Question: I have a regression of 'Observed' and estimated ('Est') values as seen in the 'head' below.
'''
data <- structure(list(IndID = structure(c(1L, 2L, 3L, 5L, 6L, 7L, 8L,
9L, 10L, 11L, 12L, 13L, 14L, 15L, 16L, 17L, 18L, 19L, 20L, 21L,
22L, 23L), .Label = c("CAL_F01", "CAL_F17", "CAL_F19", "CAL_F23",
"CAL_F43", "CAL_M33", "CAL_M36", "COL_P01", "COL_P03", "COL_P05",
"COL_P06", "COL_P07", "COL_P08", "COL_P09", "COL_P10", "COL_P12",
"COL_P13", "PAT_F03", "PAT_F04", "PAT_F05", "PAT_M02", "PAT_M03",
"PAT_M04"), class = "factor"), StudyArea = structure(c(1L, 1L,
1L, 1L, 1L, 1L, 2L, 2L, 2L, 2L, 2L, 2L, 2L, 2L, 2L, 2L, 3L, 3L,
3L, 3L, 3L, 3L), .Label = c("Cali", "Colo", "Pata"), class = "factor"),
Observed = c(22L, 50L, 8L, 54L, 30L, 11L, 90L, 53L, 9L, 42L,
72L, 40L, 60L, 58L, 20L, 37L, 50L, 67L, 20L, 19L, 58L, 5L
), variable = structure(c(1L, 1L, 1L, 1L, 1L, 1L, 1L, 1L,
1L, 1L, 1L, 1L, 1L, 1L, 1L, 1L, 1L, 1L, 1L, 1L, 1L, 1L), .Label = "PredKills", class = "factor"),
Est = c(28, 52, 6, 35, 31, 13, 80, 62, 4, 43, 66, 43, 55,
42, 20, 47, 36, 84, 20, 17, 36, 6), SE = c(3.50031581162016,
4.8742514125436, 1.20589766104628, 4.79430832229519, 3.87541734990744,
2.36031827307993, 6.35148447967163, 5.52456747941261, 1.60267125934065,
4.53967516735091, 6.61559705260502, 5.35175112687543, 5.89582419295991,
5.18042529534246, 3.43767468948519, 4.69809433696684, 3.80733165582324,
5.85520173339347, 3.<PHONE>, 2.64621136787301, 4.64130814363024,
1.41537000011436)), .Names = c("IndID", "StudyArea", "Observed",
"variable", "Est", "SE"), row.names = c(1L, 2L, 3L, 5L, 6L, 7L,
8L, 9L, 10L, 11L, 12L, 13L, 14L, 15L, 16L, 17L, 18L, 19L, 20L,
21L, 22L, 23L), class = "data.frame")
> head(data)
IndID StudyArea Observed variable Est SE
1 CAL_F01 Cali 22 PredKills 28 3.500316
2 CAL_F17 Cali 50 PredKills 52 4.874251
3 CAL_F19 Cali 8 PredKills 6 1.205898
5 CAL_F43 Cali 54 PredKills 35 4.794308
6 CAL_M33 Cali 30 PredKills 31 3.875417
7 CAL_M36 Cali 11 PredKills 13 2.360318
'''
This code makes the plot below.
'''
p2 <- ggplot(data, aes(x=Observed, y=Est, color=StudyArea))
p2+ geom_point(shape="*", size = 12) +
geom_abline(intercept =0, slope = 1, size = 1)+
geom_errorbar(aes(x= Observed, ymin=Est-SE, ymax=Est+SE, color=StudyArea),width = 0.5,cex=1, lty=2)+
scale_color_manual(values=c("red","blue","darkgreen"))+
ylim(2,92)+ xlim(2,92)
'''

the solid line represents a one to one fit. i.e. if the 'Obs' = 'Est' then points will fall on the line. The residual from the line is obviously the error.
Question: How do I add a shaded region to the 45 degree line that represents 10% error. I think I need to use 'geom_ribbon' as suggested <URL> but have not been able to produce the correct result.
the shaded region should not vary as a function of either the x or y axis , but should be constant over the 45 degree line.
I want to keep the x-axis values the same and by changing the y-axis values shade a region where y is 0.9 greater than the 'Est' and 0.9 lower than 'Est'.
Here is the code I have been working with to add an additional line that is 0.9 lower than 'Est'.
'''
p2+ geom_point(shape="*", size = 12) +
geom_errorbar(aes(x= ObsKills, ymin=value-SE, ymax=value+SE, color=StudyArea),width = 0.5,cex=1, lty=2)+
coord_cartesian(ylim=c(2,92), xlim=c(2,92))+
scale_color_manual(values=c("red","blue","darkgreen"))+
geom_abline(intercept =0, slope = 1, size = 1, col="red")+
geom_abline(data=data.frame(x=seq(1,92,1),y=seq(1,92,1)), aes(x=x, y=y*0.9),lty=2, cex=1)
'''
With the last line of code (taking hints from @BrodieG) I create a new 'data.frame' with a 'seq' of values that mirror the 'Observed' and 'Est' data. In the 'aes' function I mult 'y' by 0.9. In my mind this line should be 0.9 lower than 'Est' rather than on top.
My hope was to add a lower and upper line and then shade between them, although there is likely a better way to do this.
Hope this is a bit more clear...
Thanks in advance!
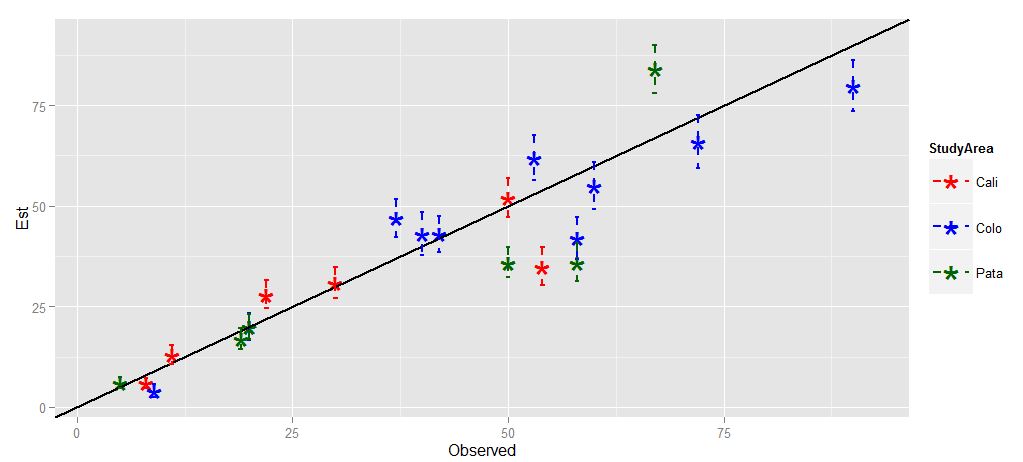
Answer: Here is an implementation, though I'm not sure I'm doing exactly what you want:
'''
p2 <- ggplot(data, aes(x=Observed, y=Est, color=StudyArea))
p2+
geom_ribbon(data=data.frame(x=c(0,100)), aes(x=x, ymin=x * .9, ymax=x * 1.1), fill="gray", inherit.aes=F, alpha=0.5) +
geom_abline(intercept =0, slope = 1, size = 1)+
geom_point(shape="*", size = 12) +
geom_errorbar(aes(x= Observed, ymin=Est-SE, ymax=Est+SE, color=StudyArea),width = 0.5,cex=1, lty=2)+
scale_color_manual(values=c("red","blue","darkgreen"))+
coord_cartesian(ylim=c(2,92), xlim=c(2,92))
'''